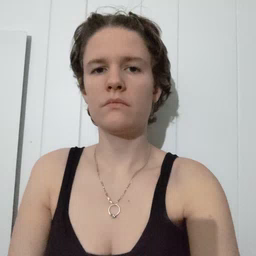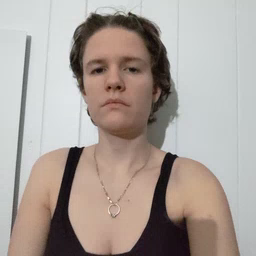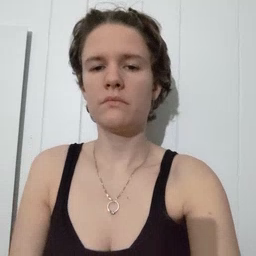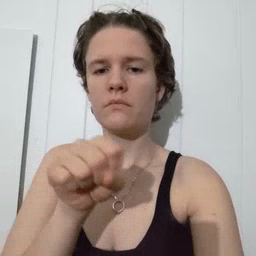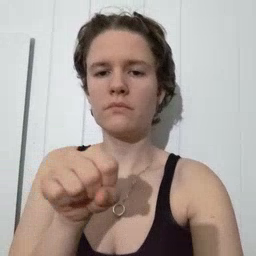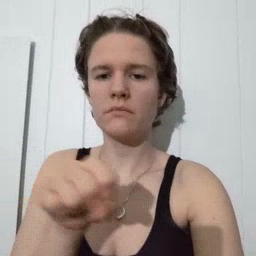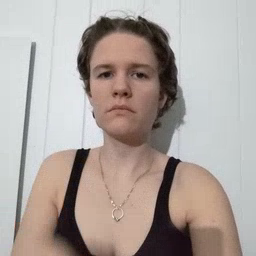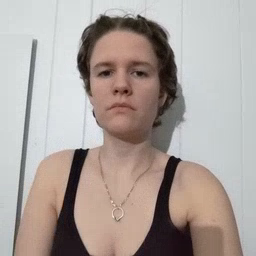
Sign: shoe